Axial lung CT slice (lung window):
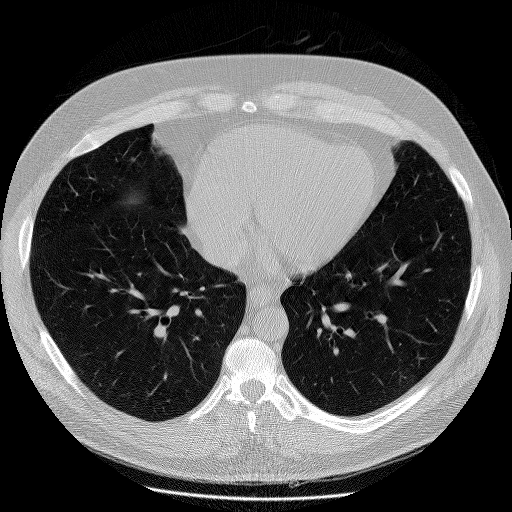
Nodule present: no